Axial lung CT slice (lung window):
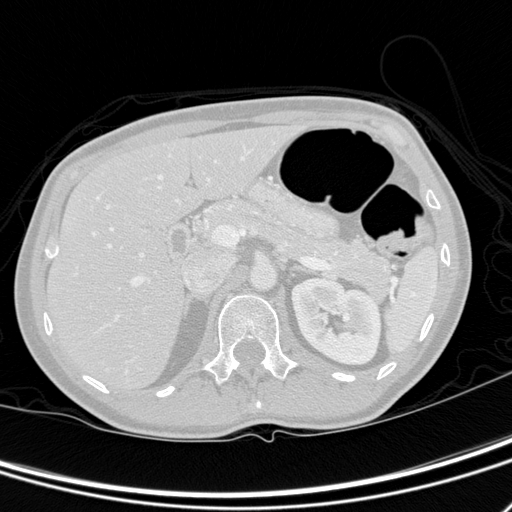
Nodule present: no